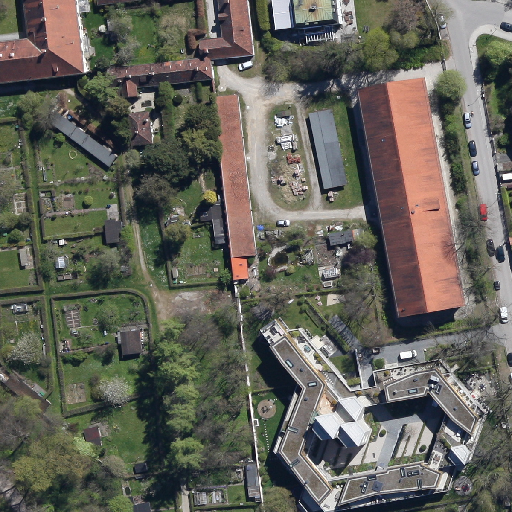
Referring expression: van